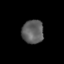
Tissue: lung
Cell type: Myeloid cells
Senescence score: 0.237
Nuclear area (px): 504
Mean DAPI intensity: 94.565